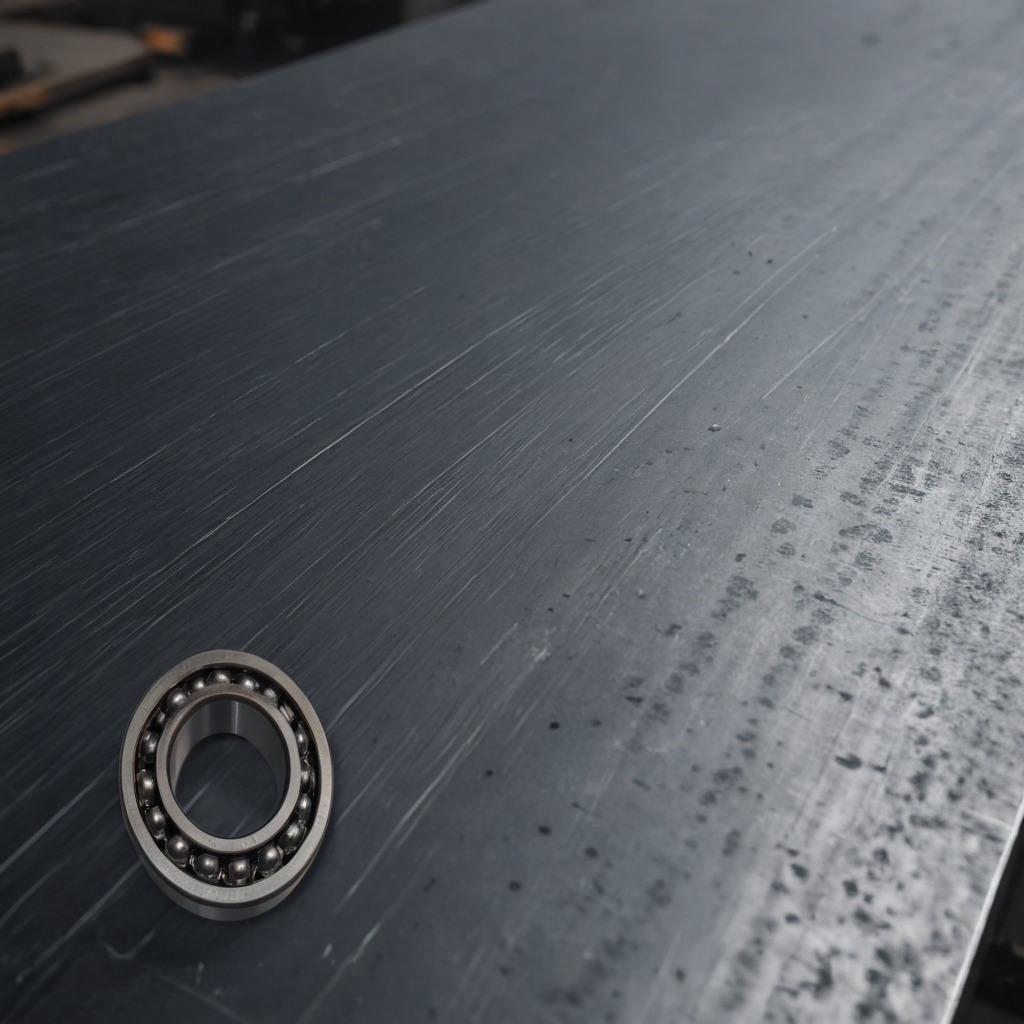
A metal ball bearing is lying on the cold steel table in a mining workshop.